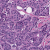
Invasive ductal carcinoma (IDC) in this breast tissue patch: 1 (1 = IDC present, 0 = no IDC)